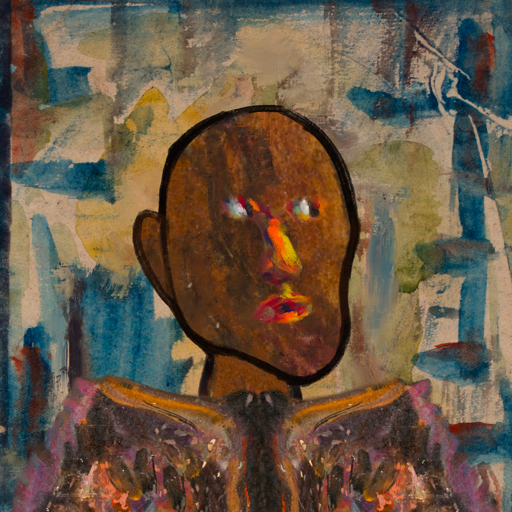
Background: Orphan, Head And Neck Side: Mosgoul, Face Side: An_Impression, Bust: Gypsy_Queen, Hair Side: Blank, Head Accessory: Blank, Second Necklace: Blank, Necklace: Blank, Baby: Blank